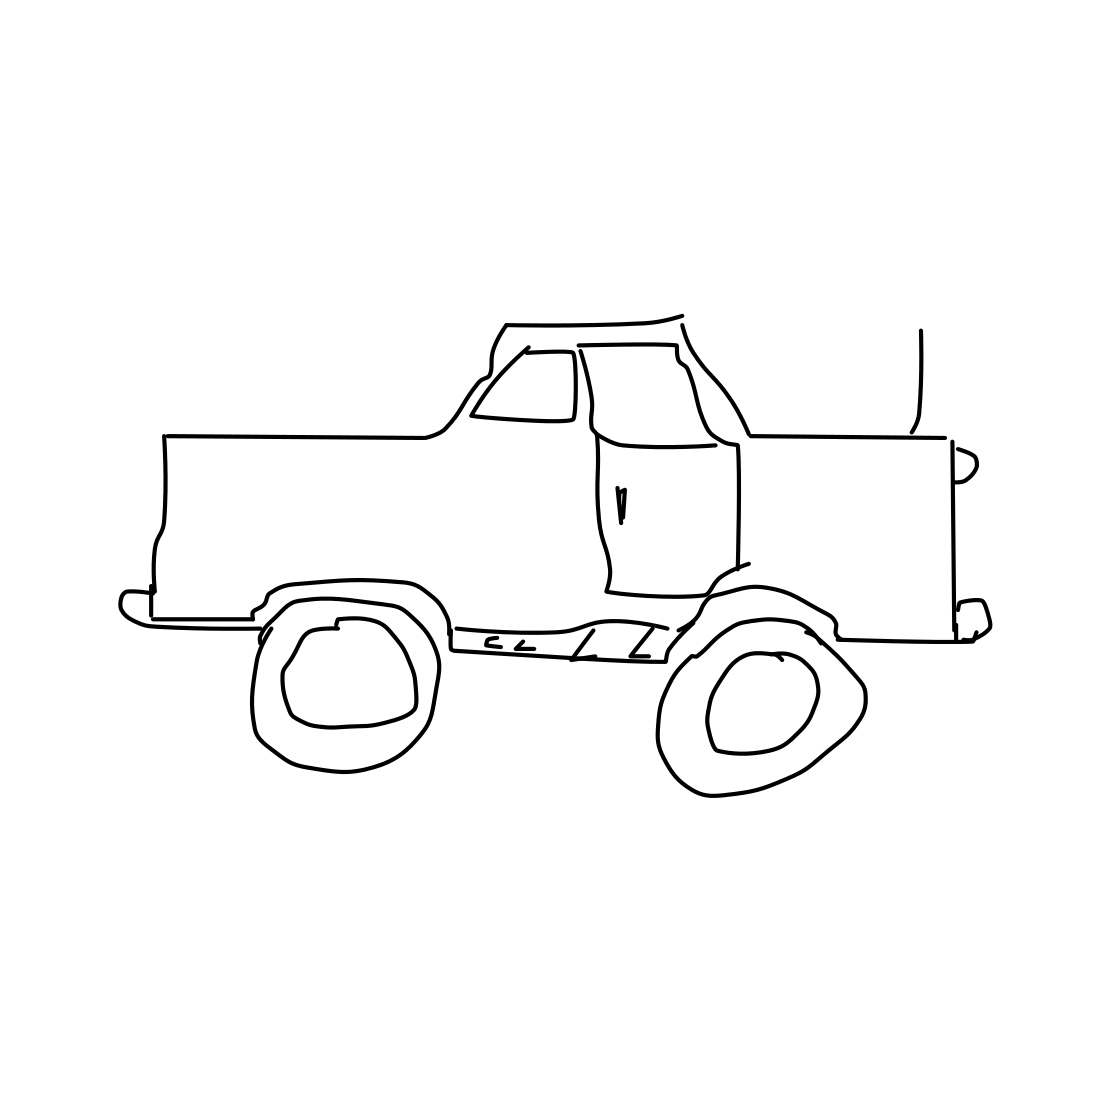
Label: truck